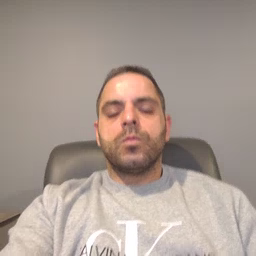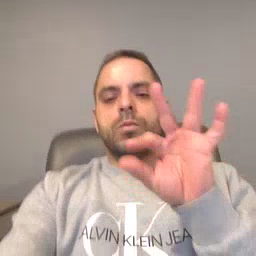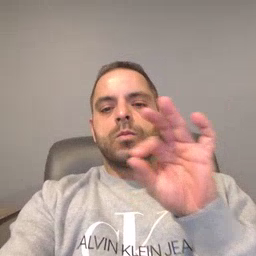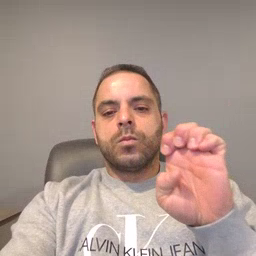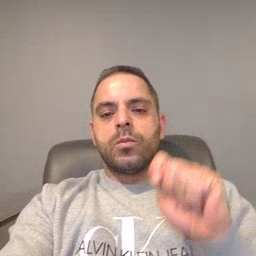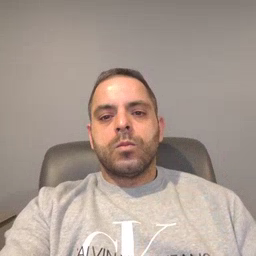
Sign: feet